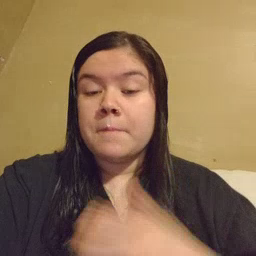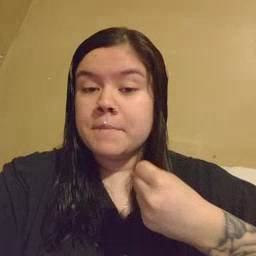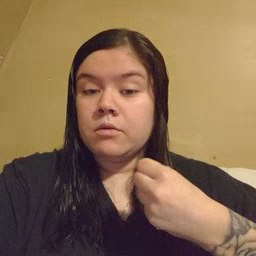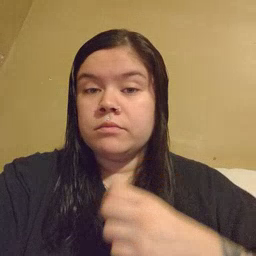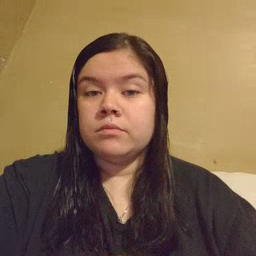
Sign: milk